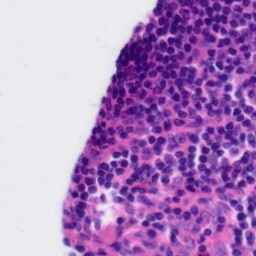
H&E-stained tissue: Tonsil